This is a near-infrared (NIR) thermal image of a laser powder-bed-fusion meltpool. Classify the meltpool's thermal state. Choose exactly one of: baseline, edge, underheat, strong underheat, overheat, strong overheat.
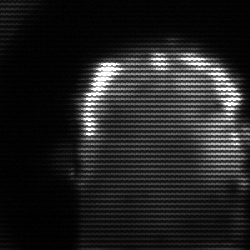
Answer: baseline